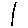
Label: line